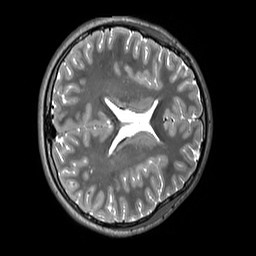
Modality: T2w
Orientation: axial
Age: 13
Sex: female
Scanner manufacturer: siemens
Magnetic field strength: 3 T
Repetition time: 3.2 s
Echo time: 0.408 s